Question:
Whenever I type text in the username field, it appears to be black so you can't see what is being typed because of background and input color is the same. I want it to be white or some other color but not black.
I'm not sure why it's happening because I didn't make any changes to style.xml and in MainActivity.xml I did not set the text color black
here are files
'''
<EditText android:id="@+id/editText"
android:layout_width="wrap_content"
android:layout_height="45sp"
android:layout_alignParentTop="true"
android:layout_alignParentEnd="true"
android:layout_marginTop="293dp"
android:layout_marginEnd="87sp"
android:autofill Hints=""
android:background="#<PHONE>"
android:drawableStart="@drawable/ic_action_user"
android:ems="10"
android:hint="@string/username"
android:inputType="textPersonName"
android:textColorLink="#808080"
android:textColorHint="#808080"/>
'''
'''
<?xml version="1.0" encoding="utf-8"?>
<resources>
<color name="colorPrimary">#008577</color>
<color name="colorPrimaryDark">#00574B</color>
<color name="colorAccent">#D81B60</color>
</resources>
'''
'''
<resources>
<style name="AppTheme" parent="Theme.AppCompat.Light.DarkActionBar">
<item name="colorPrimary">@color/colorPrimary</item>
<item name="colorPrimaryDark">@color/colorPrimaryDark</item>
<item name="colorAccent">@color/colorAccent</item>
</style>
</resources>
'''
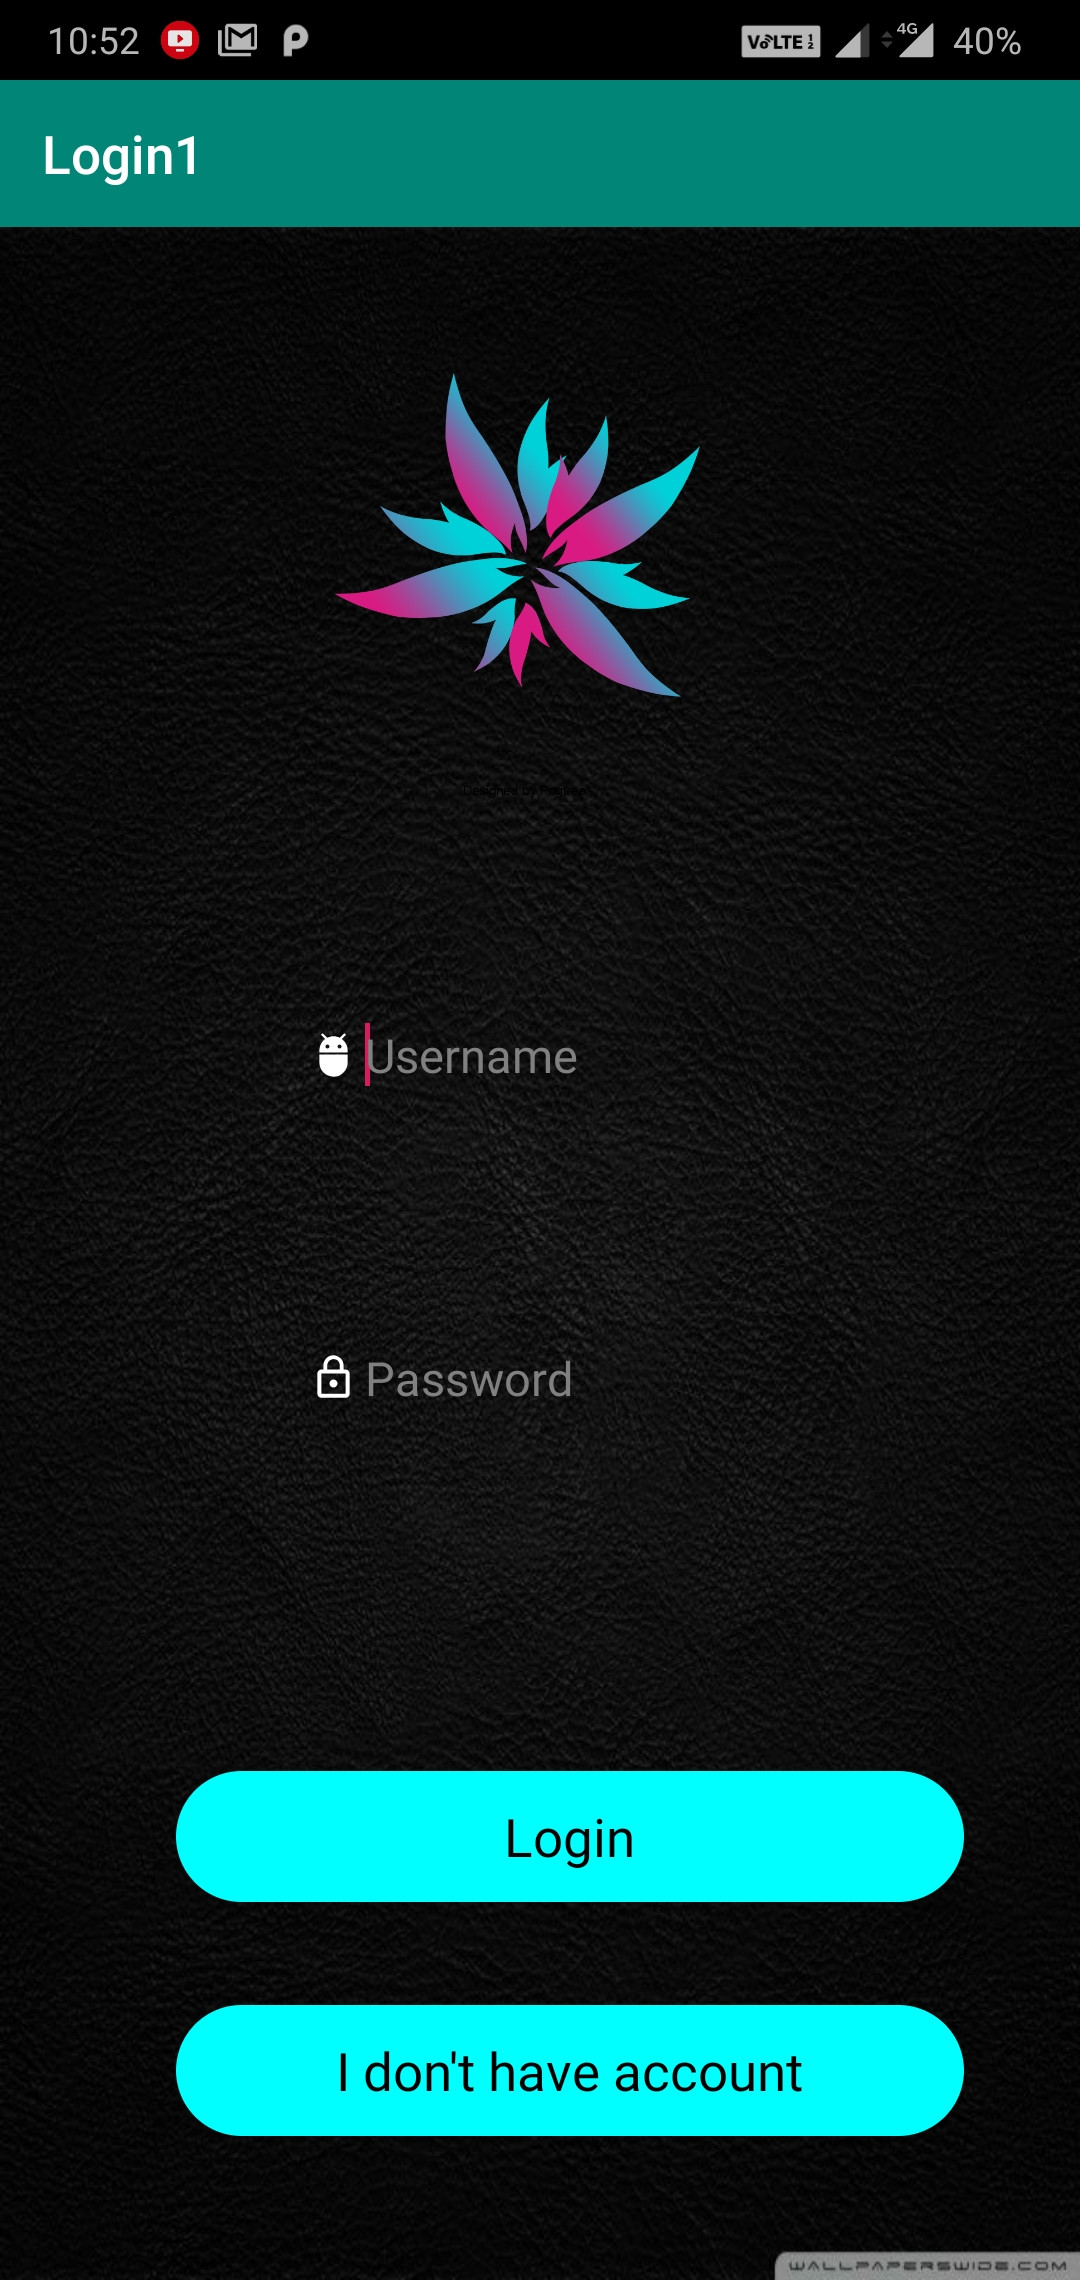
Answer: In your EditText add textColor like this:
'''
<EditText
android:id="@+id/editText"
android:layout_width="wrap_content"
android:layout_height="45sp"
android:layout_alignParentTop="true"
android:layout_alignParentEnd="true"
android:layout_marginTop="293dp"
android:layout_marginEnd="87sp"
android:textColor="#FFFFFF"
android:autofill Hints=""
android:background="#<PHONE>"
android:drawableStart="@drawable/ic_action_user"
android:ems="10"
android:hint="@string/username"
android:inputType="textPersonName"
android:textColorLink="#808080"
android:textColorHint="#808080"/>
'''
I have changed your EditText text color to white you can change to any other if you like by changing hex code.